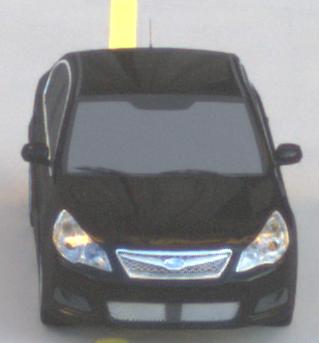
Make: Subaru
Model: Legacy 2.0R
Detailed model: Legacy (IV) Limousine
Model produced from: 2007/09
Model produced until: 2008/10
Doors: 4
Color: black
Road condition: dry road
Daytime: sunrise or sunset
Contrast: medium contrast